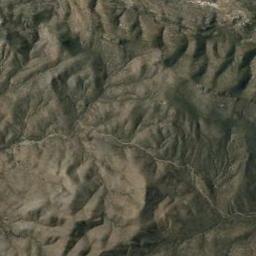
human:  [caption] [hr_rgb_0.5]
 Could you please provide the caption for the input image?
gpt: The folded mountain consists of some ridges and valleys and a road goes through the mountain .

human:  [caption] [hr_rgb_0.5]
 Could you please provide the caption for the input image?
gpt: This mountain is completely covered by vegetation .

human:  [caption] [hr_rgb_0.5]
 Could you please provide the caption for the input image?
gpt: There is the mountain of uneven .

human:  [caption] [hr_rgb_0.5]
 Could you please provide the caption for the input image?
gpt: The mountain is consist of half of black soil and half of white soil .

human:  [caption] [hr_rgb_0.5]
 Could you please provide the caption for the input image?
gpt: There are some ridges on the brown mountain .